Question: I am trying to code a fixed button bar at the bottom of the page like it may be found on Instagram at the bottom of the screen.
Screenshot:

<URL>
The buttons at the bottom of the page are fixed there. I tried to put a new relative layout with a background colour with 5 image buttons, but when I change the screen size some buttons disappears.
I tried a split action bar, but it is not what I am after.
Any idea?
Thanks a lot!
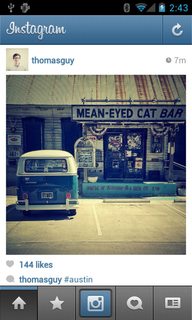
Answer: If you want each button to take up the same amount of space then just use a 'LinearLayout' instead of 'RelativeLayout'. You can then use the 'layout_weight' param for each. Roughly...
'''
<LinearLayout
...>
<ImageButton
android:layout_width="0dp"
android:layout_height="wrap_content"
android:layout_weight="1"
.../>
<ImageButton
// just like above />
</LinearLayout>
'''